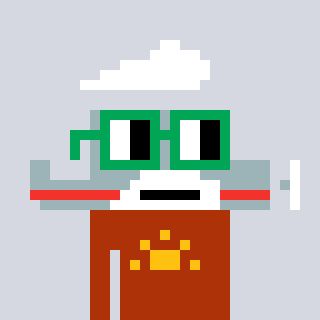
a pixel art character with square green glasses, a plane-shaped head and a hotbrown-colored body on a cool background